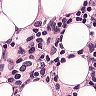
Metastatic tissue present: yes